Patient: sex F, age 38
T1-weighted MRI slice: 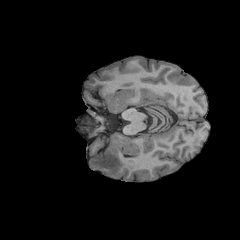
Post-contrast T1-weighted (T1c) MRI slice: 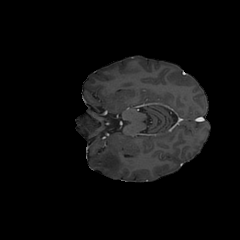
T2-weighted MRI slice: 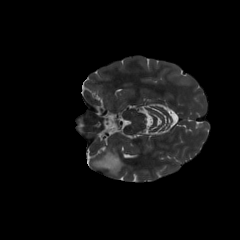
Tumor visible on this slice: yes
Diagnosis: Astrocytoma, IDH-mutant
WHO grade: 3